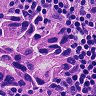
Metastatic tissue present: yes